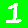
Digit: 1